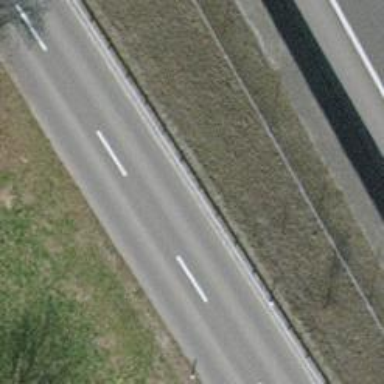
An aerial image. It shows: Tertiary road.